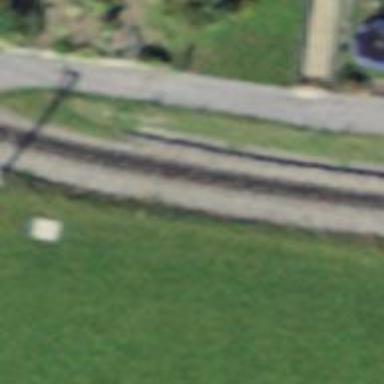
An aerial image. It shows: Narrow-gauge railway with 1 track. The tracks are electrified with contact line.